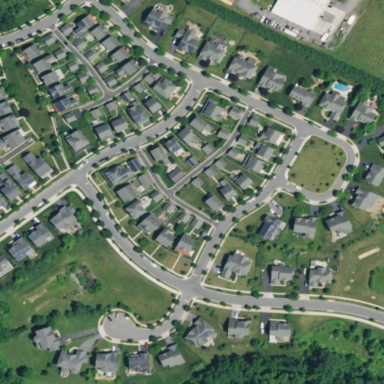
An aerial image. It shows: Neighborhood.